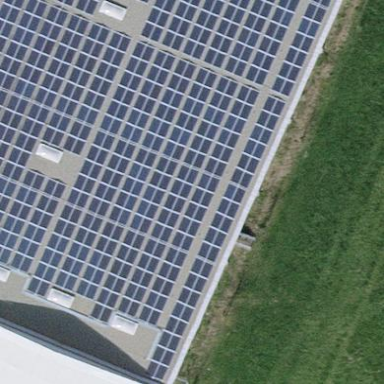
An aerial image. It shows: Solar power generator using photovoltaic panels.